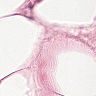
Metastatic tissue present: no